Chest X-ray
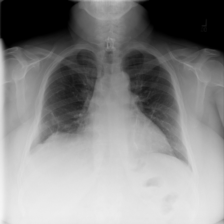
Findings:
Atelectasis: negative
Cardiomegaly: negative
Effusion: negative
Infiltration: negative
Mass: negative
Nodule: negative
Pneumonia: negative
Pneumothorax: negative
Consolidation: negative
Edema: negative
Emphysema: negative
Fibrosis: negative
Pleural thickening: negative
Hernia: negative